Interaction volume radius: 5 \u00c5
Interaction volume height: 15 \u00c5
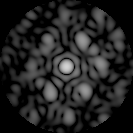
Disorder parameter: 0.5036